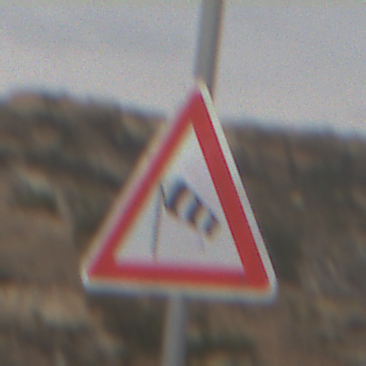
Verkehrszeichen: SeitenwindVonLinks
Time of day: MorningAfternoon
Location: Outdoor (Nature)
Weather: Overcast
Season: NotSpecified
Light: Natural